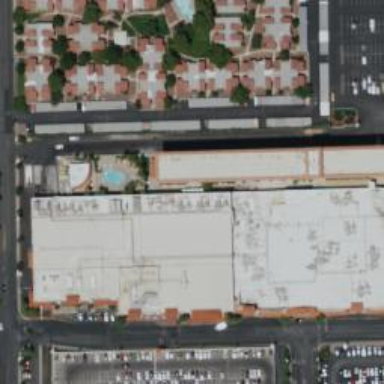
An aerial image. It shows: Hotel building that also serves as casino.